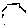
Label: hexagon